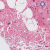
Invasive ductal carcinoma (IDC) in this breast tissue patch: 0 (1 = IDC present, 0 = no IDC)